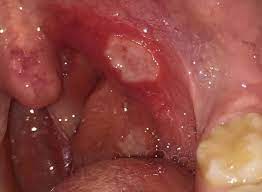
Condition: Mouth Ulcer